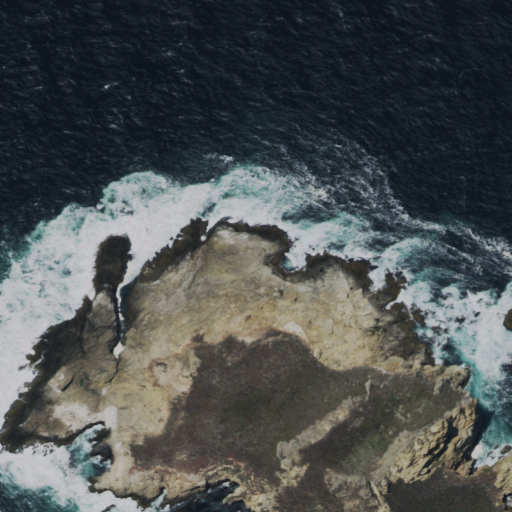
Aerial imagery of cape in California named Harris Point containing open water, shrub, and barren land